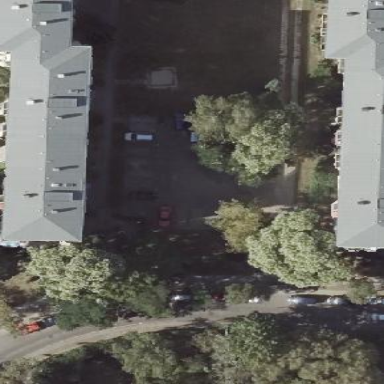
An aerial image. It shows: Parking area with surface.